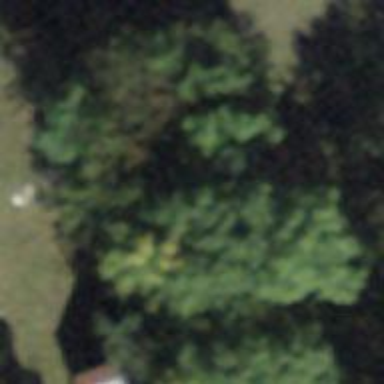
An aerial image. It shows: Row of trees in natural setting.